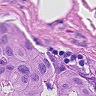
Metastatic tissue present: yes